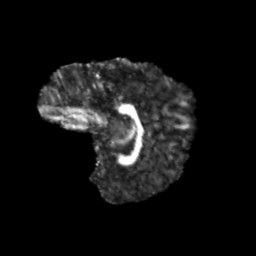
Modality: FA
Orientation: sagittal
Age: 11
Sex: male
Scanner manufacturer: siemens
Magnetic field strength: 3 T
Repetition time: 3.8 s
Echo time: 0.07 s